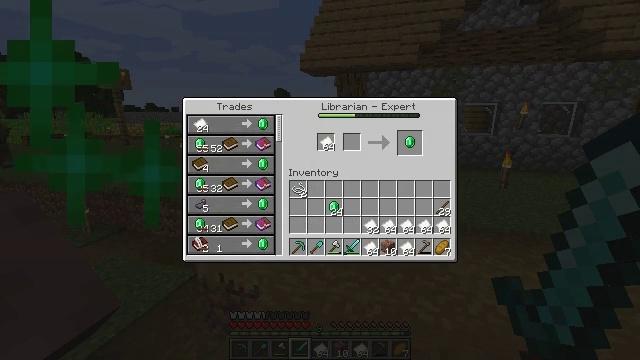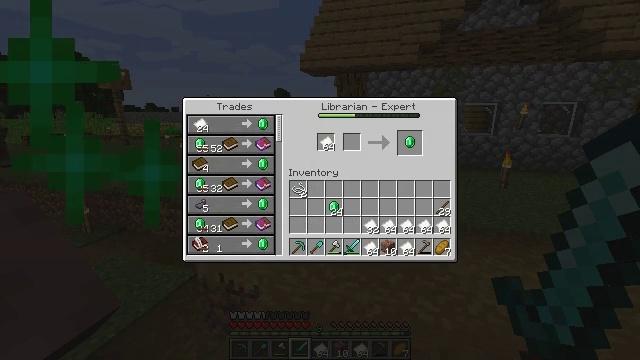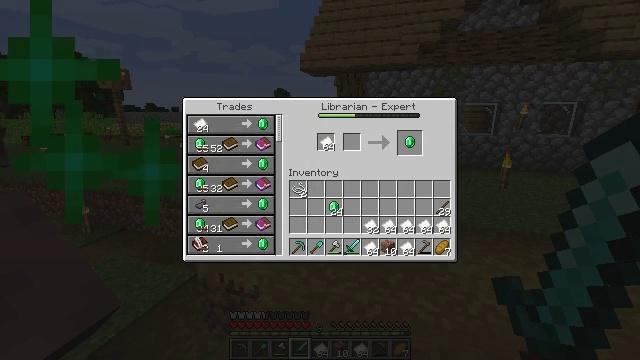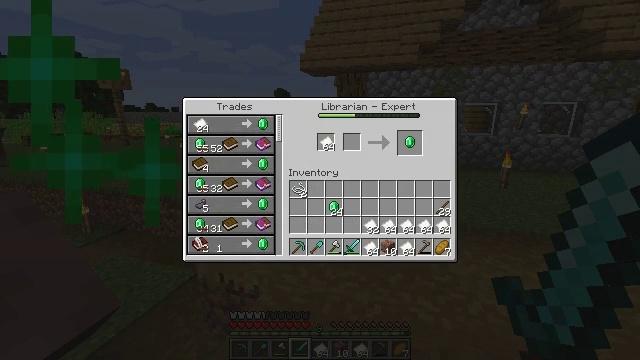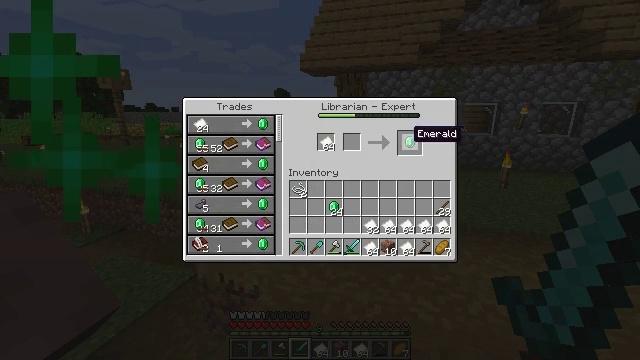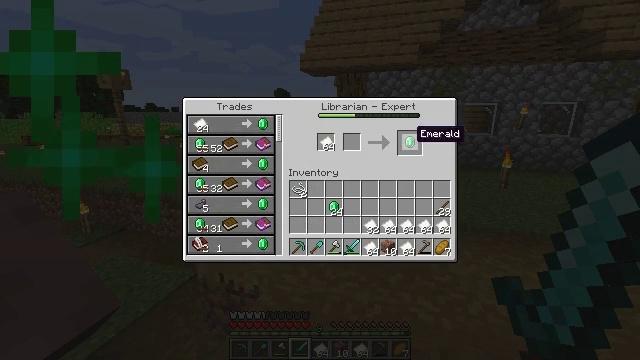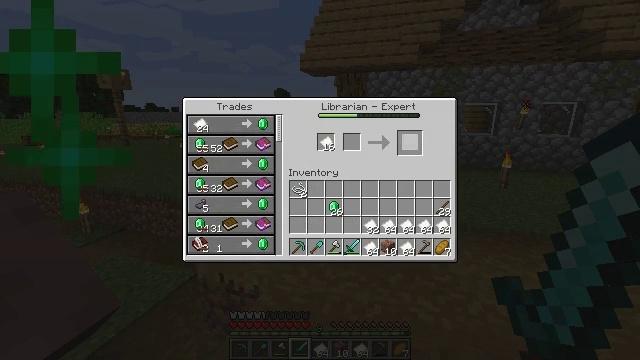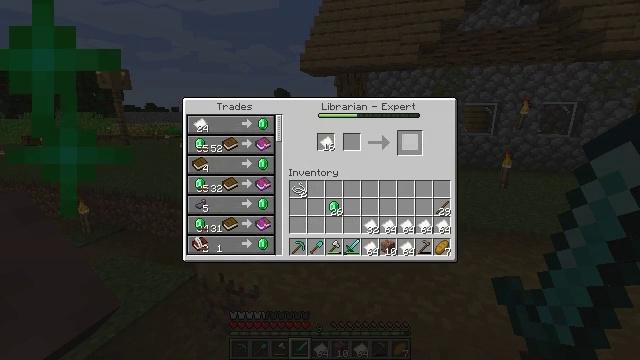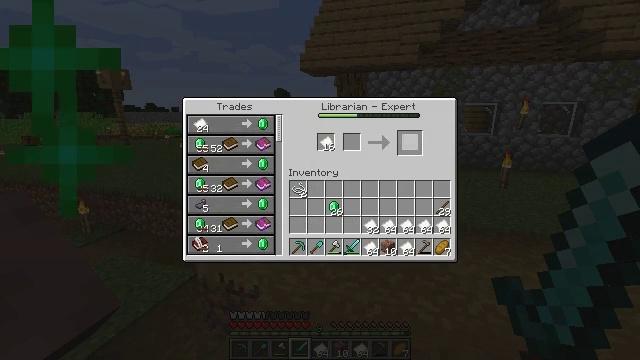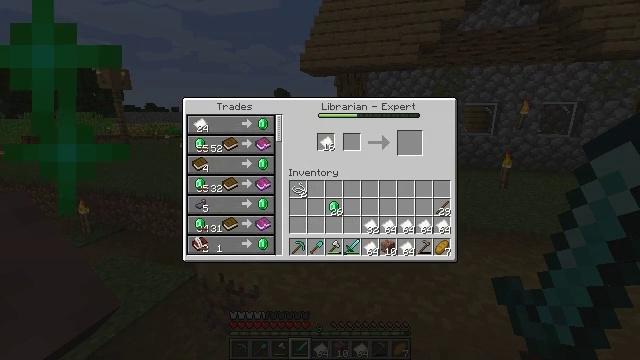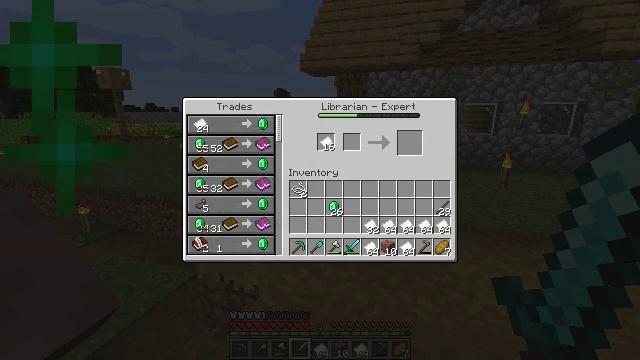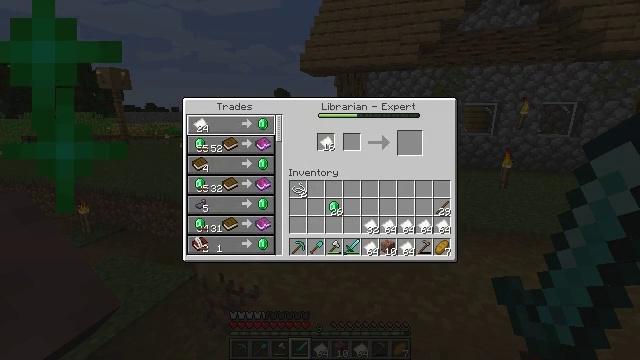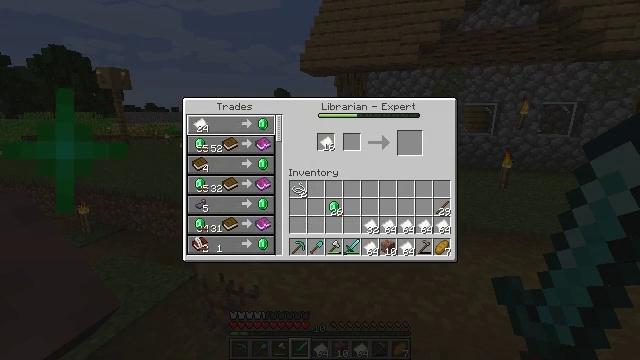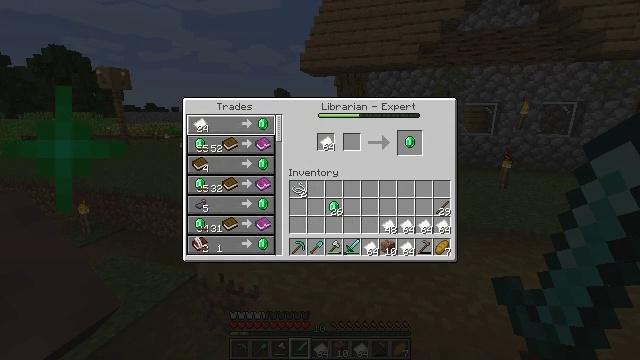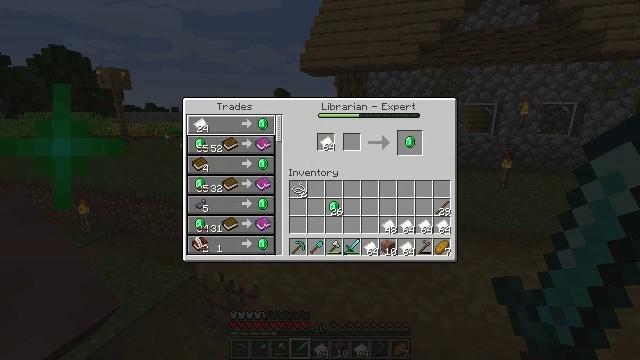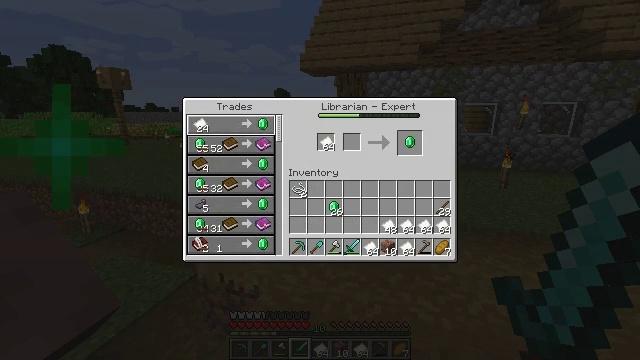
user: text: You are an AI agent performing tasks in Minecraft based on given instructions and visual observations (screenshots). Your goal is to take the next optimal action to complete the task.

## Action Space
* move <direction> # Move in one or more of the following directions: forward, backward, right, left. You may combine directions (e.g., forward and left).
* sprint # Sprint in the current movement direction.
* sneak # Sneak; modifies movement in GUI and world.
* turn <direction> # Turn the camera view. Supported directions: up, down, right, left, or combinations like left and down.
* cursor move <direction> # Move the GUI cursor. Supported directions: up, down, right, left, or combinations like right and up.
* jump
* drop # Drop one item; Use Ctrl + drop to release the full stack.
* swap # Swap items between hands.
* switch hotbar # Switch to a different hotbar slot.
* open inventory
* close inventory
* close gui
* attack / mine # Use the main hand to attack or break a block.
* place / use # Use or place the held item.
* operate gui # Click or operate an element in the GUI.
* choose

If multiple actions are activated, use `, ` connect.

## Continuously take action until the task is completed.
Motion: motion action
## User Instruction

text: Get an emerald by using the crafting table.
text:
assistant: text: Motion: sneak, operate gui
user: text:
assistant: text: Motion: sneak, operate gui
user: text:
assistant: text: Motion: sneak, operate gui
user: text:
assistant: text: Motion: sneak, cursor move right
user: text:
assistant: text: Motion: sneak
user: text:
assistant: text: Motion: sneak, operate gui
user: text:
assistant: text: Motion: sneak, operate gui
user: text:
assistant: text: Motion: sneak, operate gui
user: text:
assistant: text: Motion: sneak, cursor move left
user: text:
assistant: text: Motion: sneak, cursor move left and up
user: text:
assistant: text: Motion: sneak, cursor move left and up
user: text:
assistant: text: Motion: sneak, cursor move left
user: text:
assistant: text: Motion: sneak, operate gui
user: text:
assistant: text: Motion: sneak, operate gui
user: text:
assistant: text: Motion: sneak, operate gui
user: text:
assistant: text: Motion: sneak, cursor move right
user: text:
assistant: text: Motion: sneak, cursor move right and down
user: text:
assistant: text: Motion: sneak, cursor move right
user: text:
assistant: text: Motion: sneak, cursor move right
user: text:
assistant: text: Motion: sneak
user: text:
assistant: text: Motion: sneak, operate gui
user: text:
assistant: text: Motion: sneak, operate gui
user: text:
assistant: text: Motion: sneak, operate gui
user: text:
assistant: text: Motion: sneak, cursor move right
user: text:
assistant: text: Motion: sneak
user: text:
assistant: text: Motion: sneak, operate gui
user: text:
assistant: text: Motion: sneak, operate gui
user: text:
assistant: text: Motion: sneak, cursor move left
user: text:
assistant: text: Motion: sneak, cursor move left
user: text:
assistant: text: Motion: sneak, cursor move left